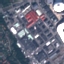
Label: Industrial